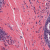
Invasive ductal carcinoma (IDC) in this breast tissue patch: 0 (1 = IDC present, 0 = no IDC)